Question:
How is this closing bracket ?
'''
function pollCreateOptions_addOption ()
{ // Opening of curly bracket 1
var highestN = 0;
$('table#options tr td fieldset').each
( // Opening of normal bracket 1
function (i, option)
{ // Opening of curly bracket 2
alert (this.attr ('name'));
{ // Closing of curly bracket 2
); // Closing of normal bracket 1
} // Closing of curly bracket 1
'''
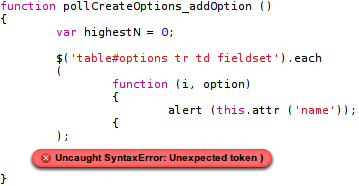
Answer: '''
$('table#options tr td fieldset').each
(
function (i, option)
{
alert (this.attr ('name'));
} // not {
);
'''